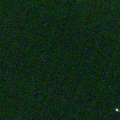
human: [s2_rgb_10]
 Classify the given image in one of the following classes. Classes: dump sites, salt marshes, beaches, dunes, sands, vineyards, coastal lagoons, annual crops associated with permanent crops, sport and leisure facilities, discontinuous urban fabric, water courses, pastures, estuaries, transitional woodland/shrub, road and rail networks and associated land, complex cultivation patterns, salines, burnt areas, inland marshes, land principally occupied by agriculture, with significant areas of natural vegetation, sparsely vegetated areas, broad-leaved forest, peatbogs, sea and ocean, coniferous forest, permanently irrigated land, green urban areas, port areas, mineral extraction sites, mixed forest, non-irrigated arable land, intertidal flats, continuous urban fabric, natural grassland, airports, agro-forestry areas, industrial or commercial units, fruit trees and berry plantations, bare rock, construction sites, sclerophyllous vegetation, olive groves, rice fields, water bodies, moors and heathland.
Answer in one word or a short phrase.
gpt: sea and ocean